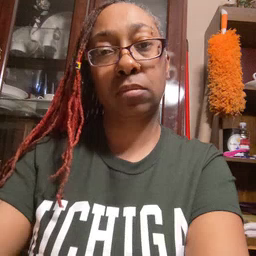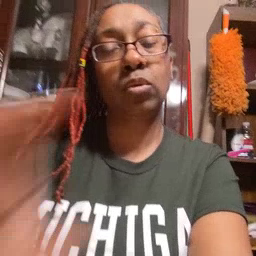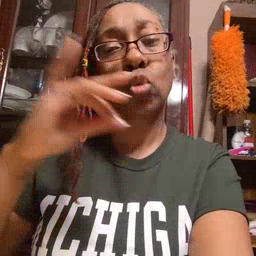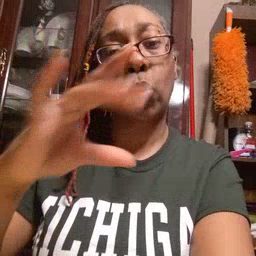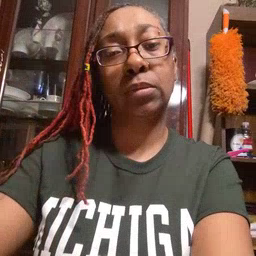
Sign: story